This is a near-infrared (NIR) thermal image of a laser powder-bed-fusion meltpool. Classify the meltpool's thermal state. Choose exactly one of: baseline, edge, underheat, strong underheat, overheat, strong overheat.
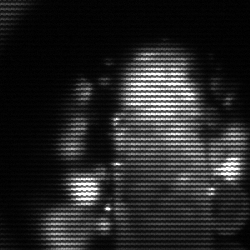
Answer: strong underheat